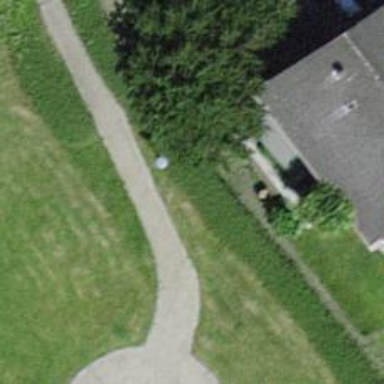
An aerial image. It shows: Hedge barrier.